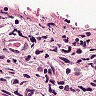
Metastatic tissue present: yes